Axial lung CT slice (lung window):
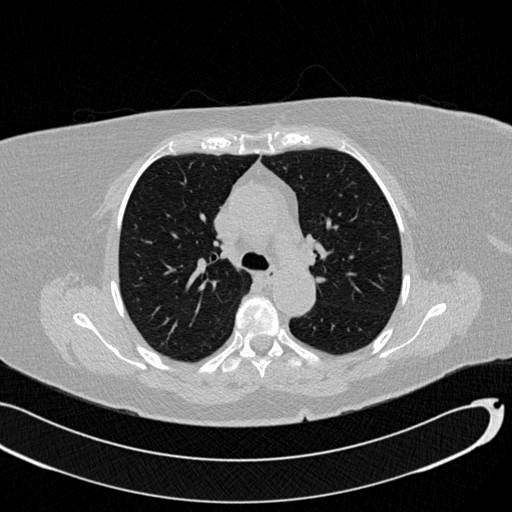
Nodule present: no